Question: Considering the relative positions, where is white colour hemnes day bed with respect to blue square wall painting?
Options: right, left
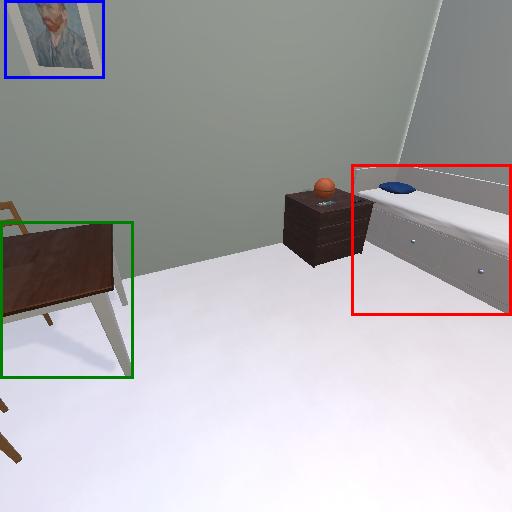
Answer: right